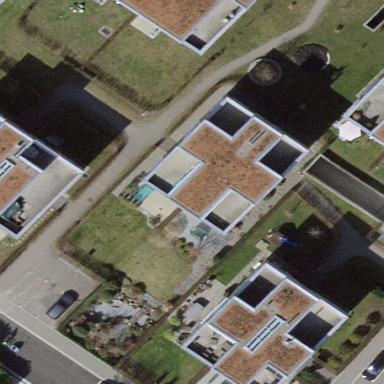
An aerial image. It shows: Gabled building.